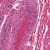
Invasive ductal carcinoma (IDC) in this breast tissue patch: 0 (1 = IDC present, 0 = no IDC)